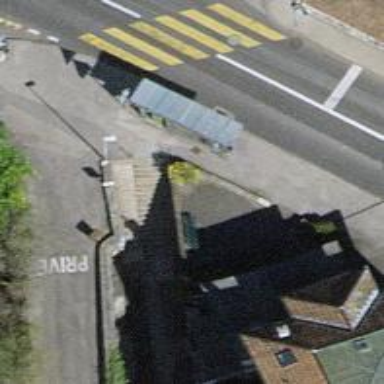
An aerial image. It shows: Pedestrian road.